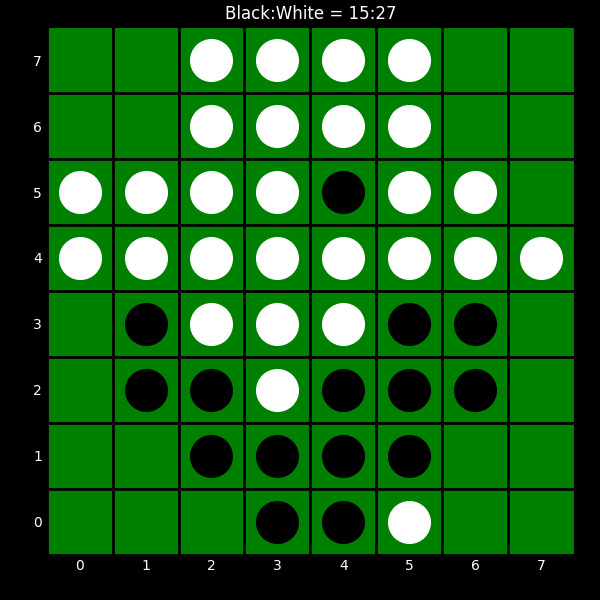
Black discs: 15
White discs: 27